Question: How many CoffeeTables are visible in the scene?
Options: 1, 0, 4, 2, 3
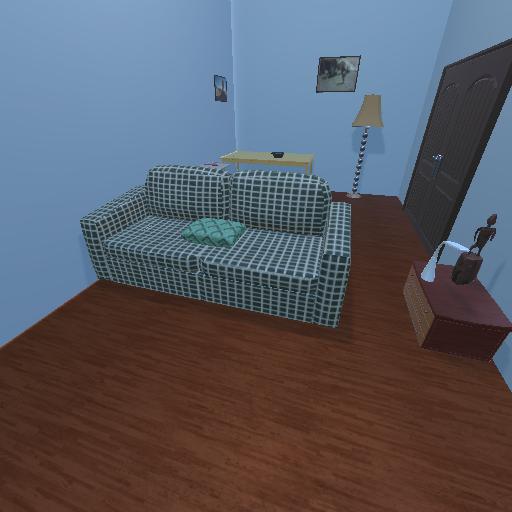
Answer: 1